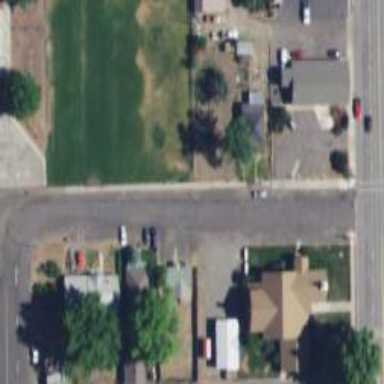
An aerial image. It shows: Alley classified as service road.